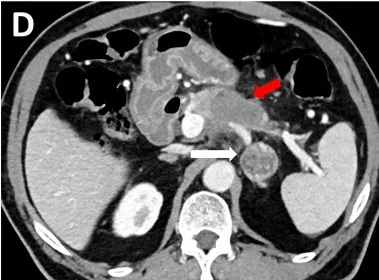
3 months ago. Portal venous phase) respectively, the size and density of pancreatic tumor (red arrow) and adrenal lesion (white arrow) presented no significant changes through the whole timeline.
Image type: radiology (ct)